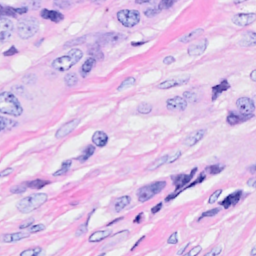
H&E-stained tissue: Breast